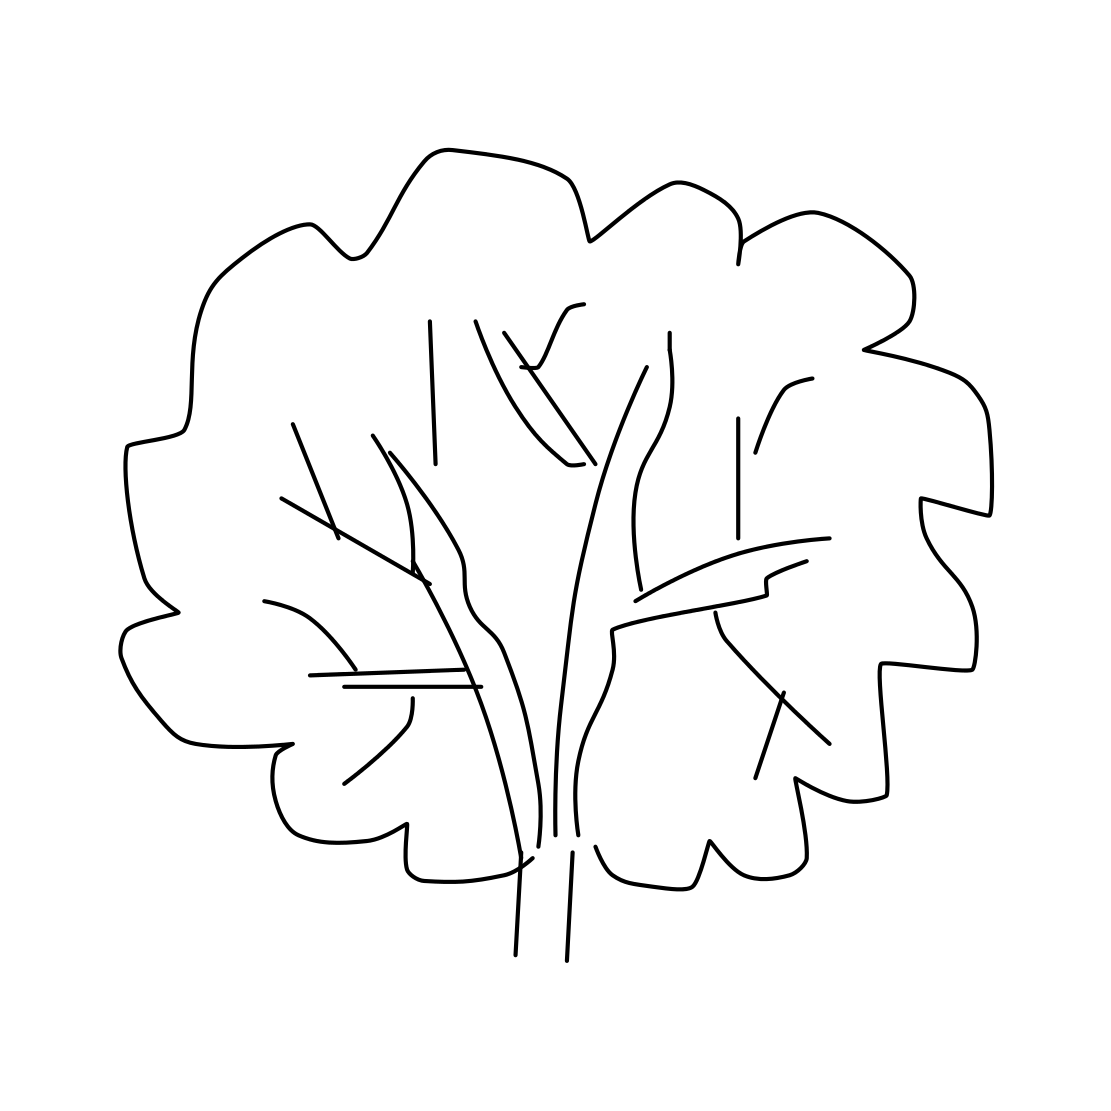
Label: bush